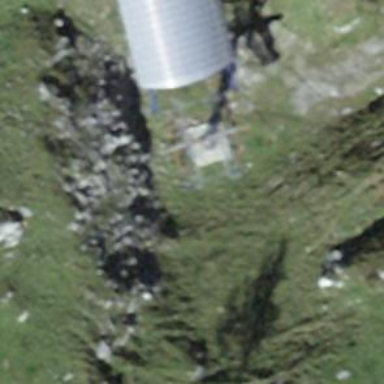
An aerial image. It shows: Pylon used for aerialway.